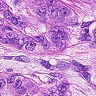
Metastatic tissue present: yes